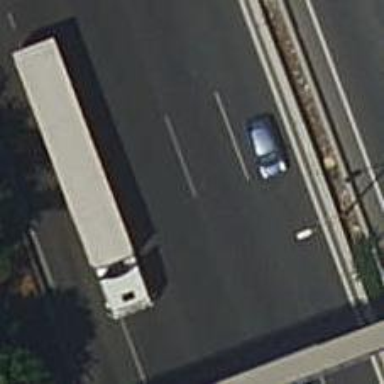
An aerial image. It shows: Motorway.